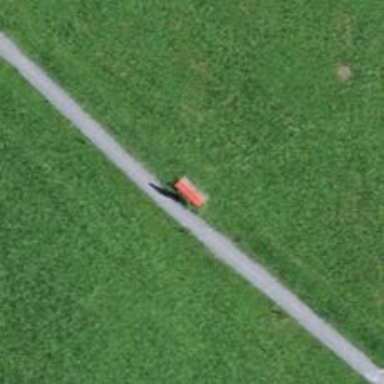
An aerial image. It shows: Red bench.